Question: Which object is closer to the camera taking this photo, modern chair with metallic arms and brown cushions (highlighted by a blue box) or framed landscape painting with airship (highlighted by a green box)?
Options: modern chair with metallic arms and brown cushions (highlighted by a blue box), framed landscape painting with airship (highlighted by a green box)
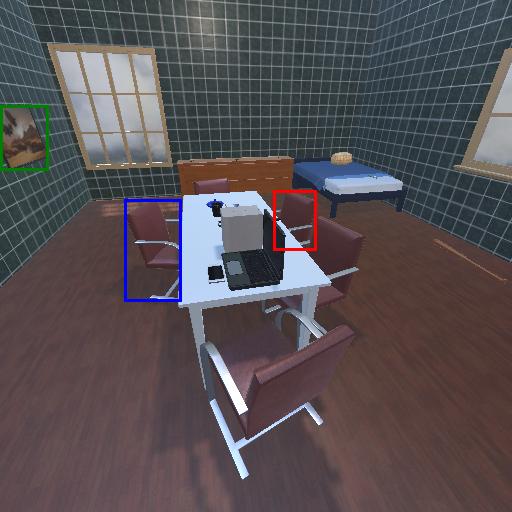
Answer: modern chair with metallic arms and brown cushions (highlighted by a blue box)